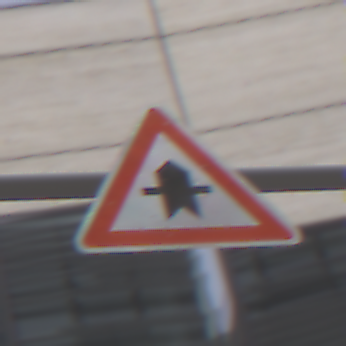
Verkehrszeichen: Vorfahrt
Umgebung: Outdoor, Urban
Tageszeit: Midday
Wetter: Overcast
Licht: Natural
Jahreszeit: NotSpecified
Kontrast: LowContrast